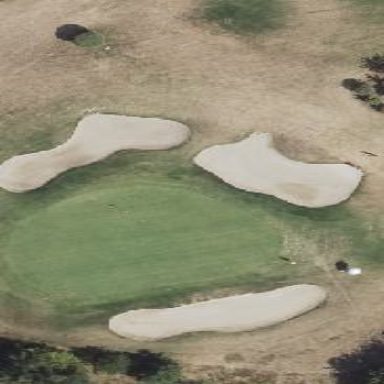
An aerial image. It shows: Golf green.